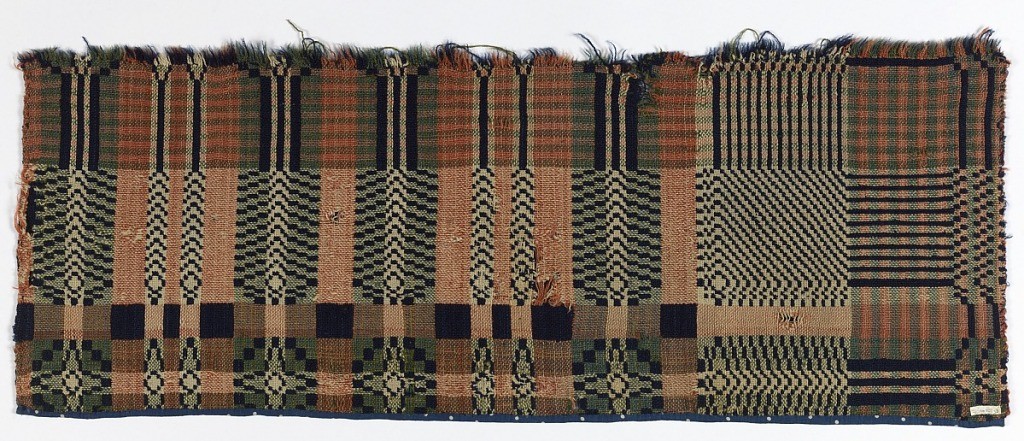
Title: Coverlet fragment
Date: late 18th–19th century
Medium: wool, cotton Technique: two intercrossed plain weave structures (double cloth)
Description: Fragment of a woven coverlet with a grid pattern and "pine tree" border, in dark blue, pink, and off-white wools.